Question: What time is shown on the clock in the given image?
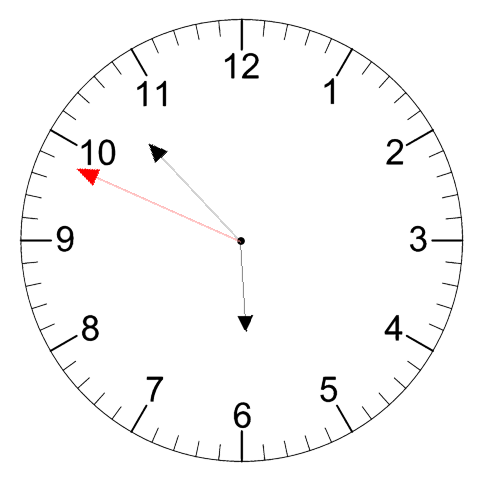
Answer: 05:52:49